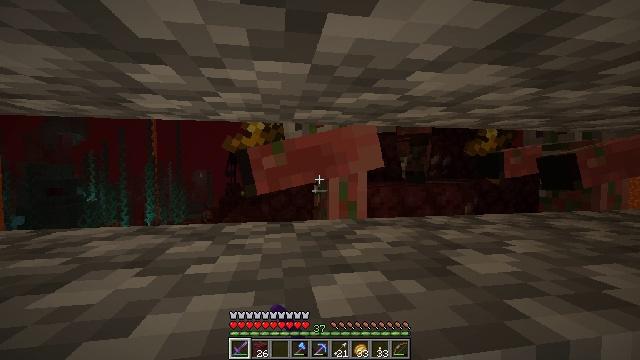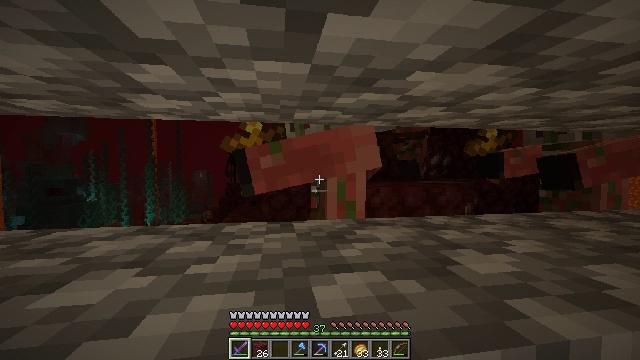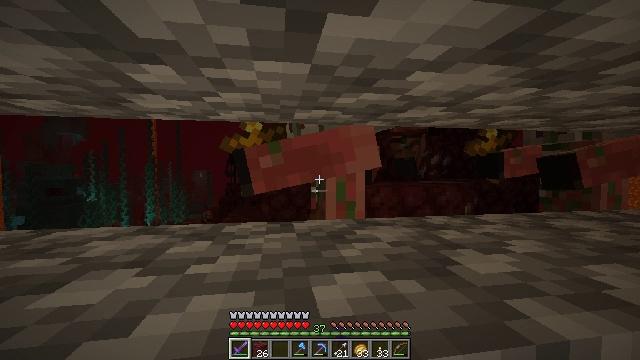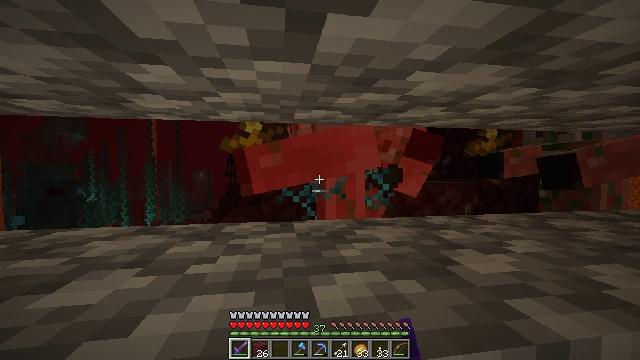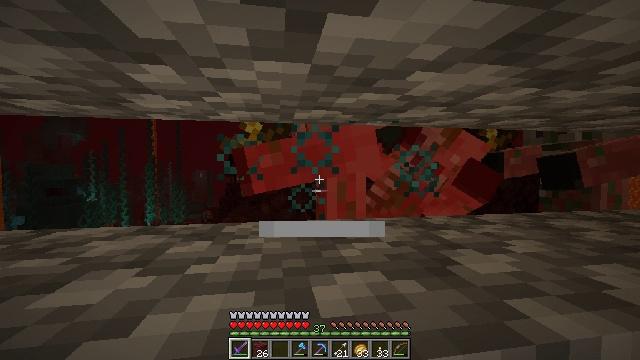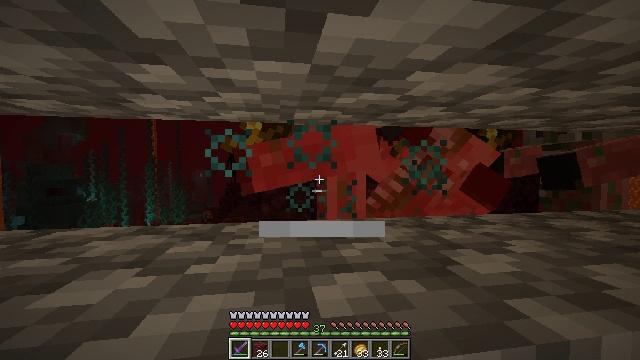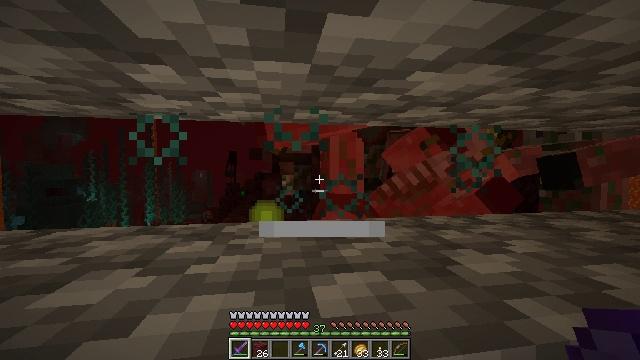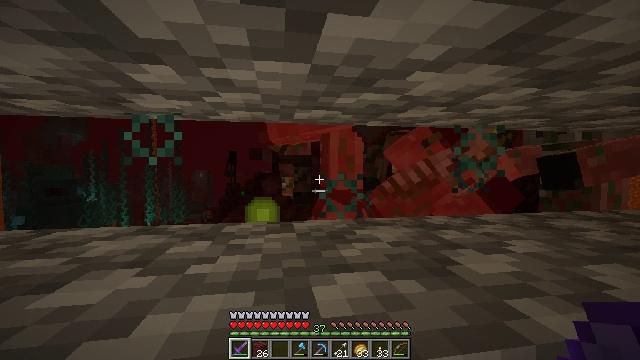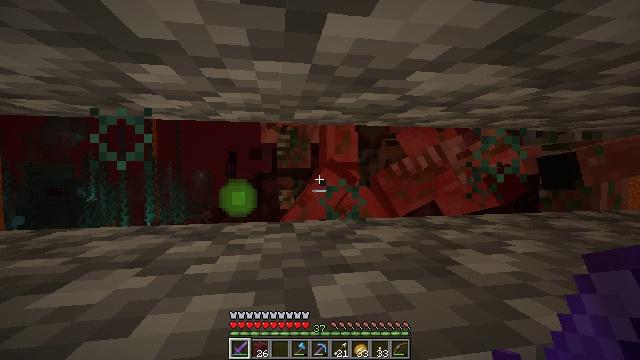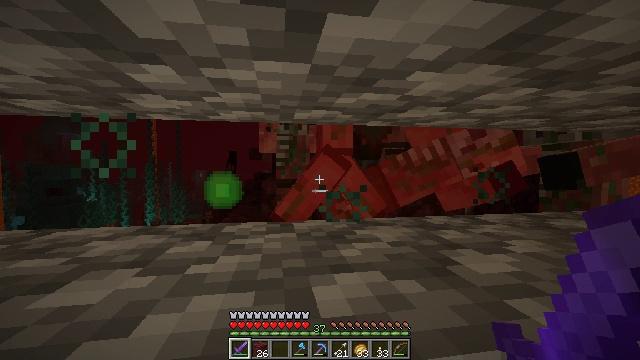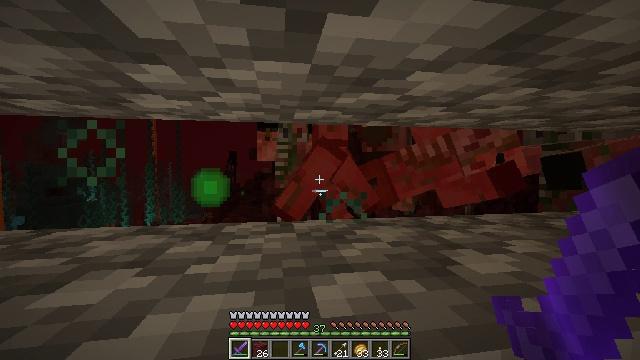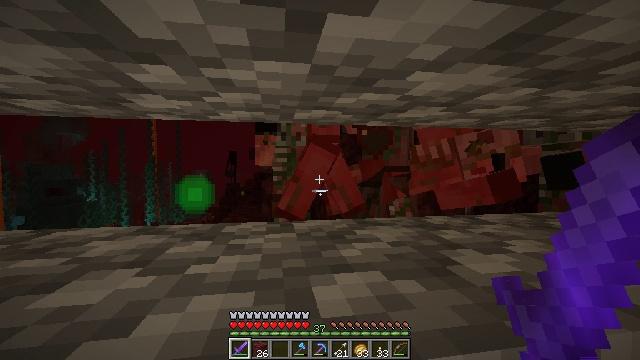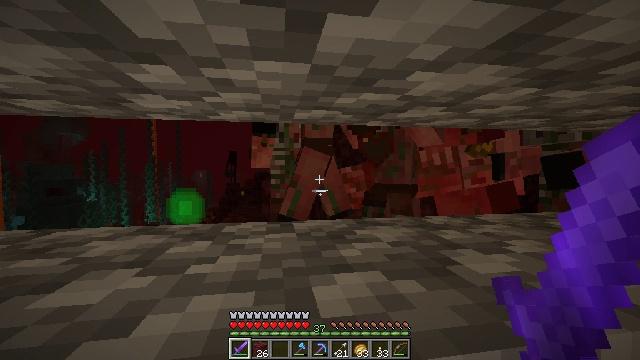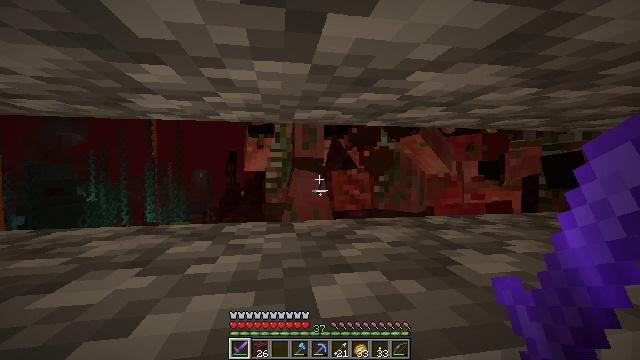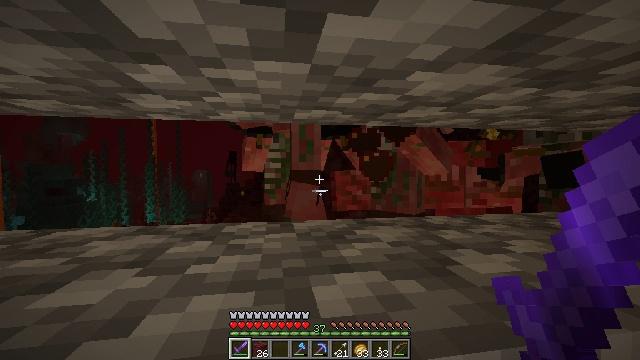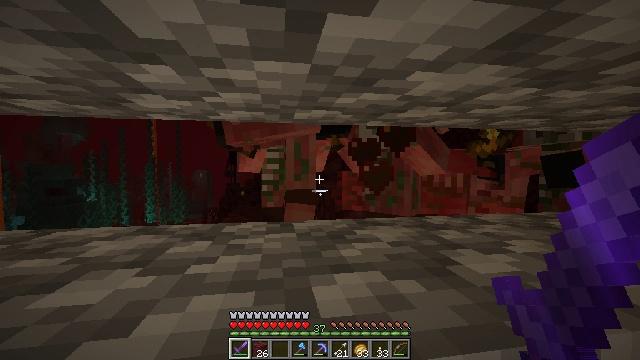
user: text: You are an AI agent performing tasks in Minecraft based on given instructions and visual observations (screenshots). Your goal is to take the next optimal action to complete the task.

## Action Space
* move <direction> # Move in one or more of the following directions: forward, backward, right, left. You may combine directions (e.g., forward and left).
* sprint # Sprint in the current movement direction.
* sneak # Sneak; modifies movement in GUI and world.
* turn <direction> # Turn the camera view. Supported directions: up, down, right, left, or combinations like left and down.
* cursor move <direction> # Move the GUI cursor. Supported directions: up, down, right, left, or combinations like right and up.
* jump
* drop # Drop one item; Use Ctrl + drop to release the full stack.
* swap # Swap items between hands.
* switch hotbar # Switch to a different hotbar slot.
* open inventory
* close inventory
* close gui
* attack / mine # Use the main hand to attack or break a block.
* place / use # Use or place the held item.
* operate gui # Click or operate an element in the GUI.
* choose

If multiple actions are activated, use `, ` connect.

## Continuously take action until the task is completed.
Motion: motion action
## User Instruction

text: Kill nether mobs.
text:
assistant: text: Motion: no_op
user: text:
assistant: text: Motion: no_op
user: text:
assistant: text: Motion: no_op
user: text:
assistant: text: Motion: no_op
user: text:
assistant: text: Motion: no_op
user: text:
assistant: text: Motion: no_op
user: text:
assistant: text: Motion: no_op
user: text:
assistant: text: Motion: no_op
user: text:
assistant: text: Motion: no_op
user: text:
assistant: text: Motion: no_op
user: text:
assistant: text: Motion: no_op
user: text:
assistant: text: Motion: no_op
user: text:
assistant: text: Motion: no_op
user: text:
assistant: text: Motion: no_op
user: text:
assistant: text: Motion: no_op
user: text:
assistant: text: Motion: no_op
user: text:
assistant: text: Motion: no_op
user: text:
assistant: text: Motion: no_op
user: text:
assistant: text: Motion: no_op
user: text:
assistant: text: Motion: no_op
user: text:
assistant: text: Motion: no_op
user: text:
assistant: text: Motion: no_op
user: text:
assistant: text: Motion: no_op
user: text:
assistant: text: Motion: no_op
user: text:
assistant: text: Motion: attack / mine
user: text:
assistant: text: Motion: attack / mine
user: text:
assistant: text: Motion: attack / mine
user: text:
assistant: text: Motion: no_op
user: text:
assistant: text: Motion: no_op
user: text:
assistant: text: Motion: no_op